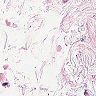
Metastatic tissue present: no